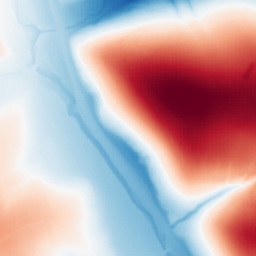
Category: trend_removal
Decomposition family: polynomial_high
Decomposition parameters: degree: 5
Upsampling method: sinc_hamming
Upsampling parameters: scale: 2
kernel_size: 4
Upsampling scale: 2